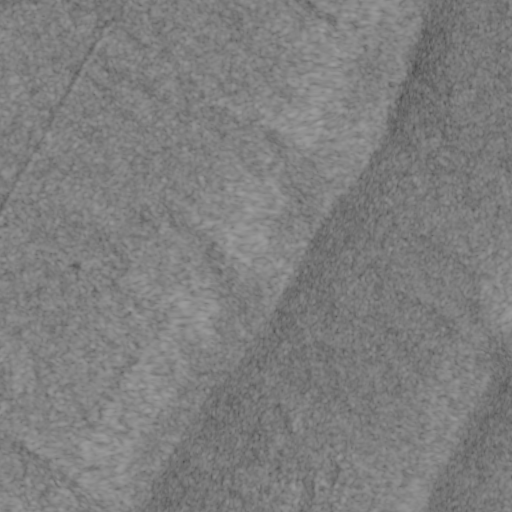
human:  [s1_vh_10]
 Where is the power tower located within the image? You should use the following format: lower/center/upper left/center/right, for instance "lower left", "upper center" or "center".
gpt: The power tower is located in the upper left of the image.
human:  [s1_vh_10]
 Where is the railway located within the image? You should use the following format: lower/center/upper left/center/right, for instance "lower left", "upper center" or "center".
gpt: The railway is located in the upper left of the image.
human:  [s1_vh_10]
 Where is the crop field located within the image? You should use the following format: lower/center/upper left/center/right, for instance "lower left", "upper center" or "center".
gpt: There is no crop field in the image.

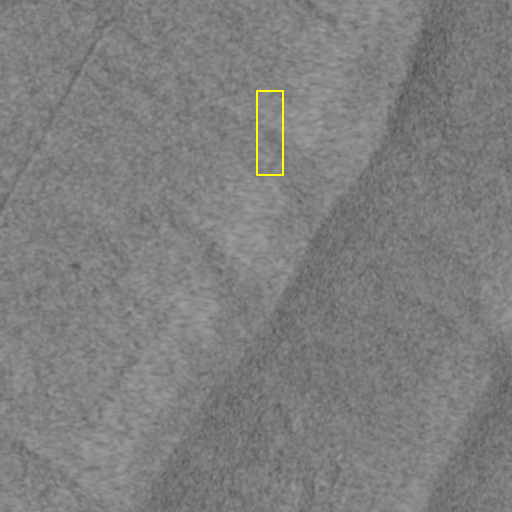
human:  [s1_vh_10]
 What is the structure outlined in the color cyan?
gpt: There is no cyan outline.
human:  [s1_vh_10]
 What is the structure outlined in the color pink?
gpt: There is no structure outlined in pink.